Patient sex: M
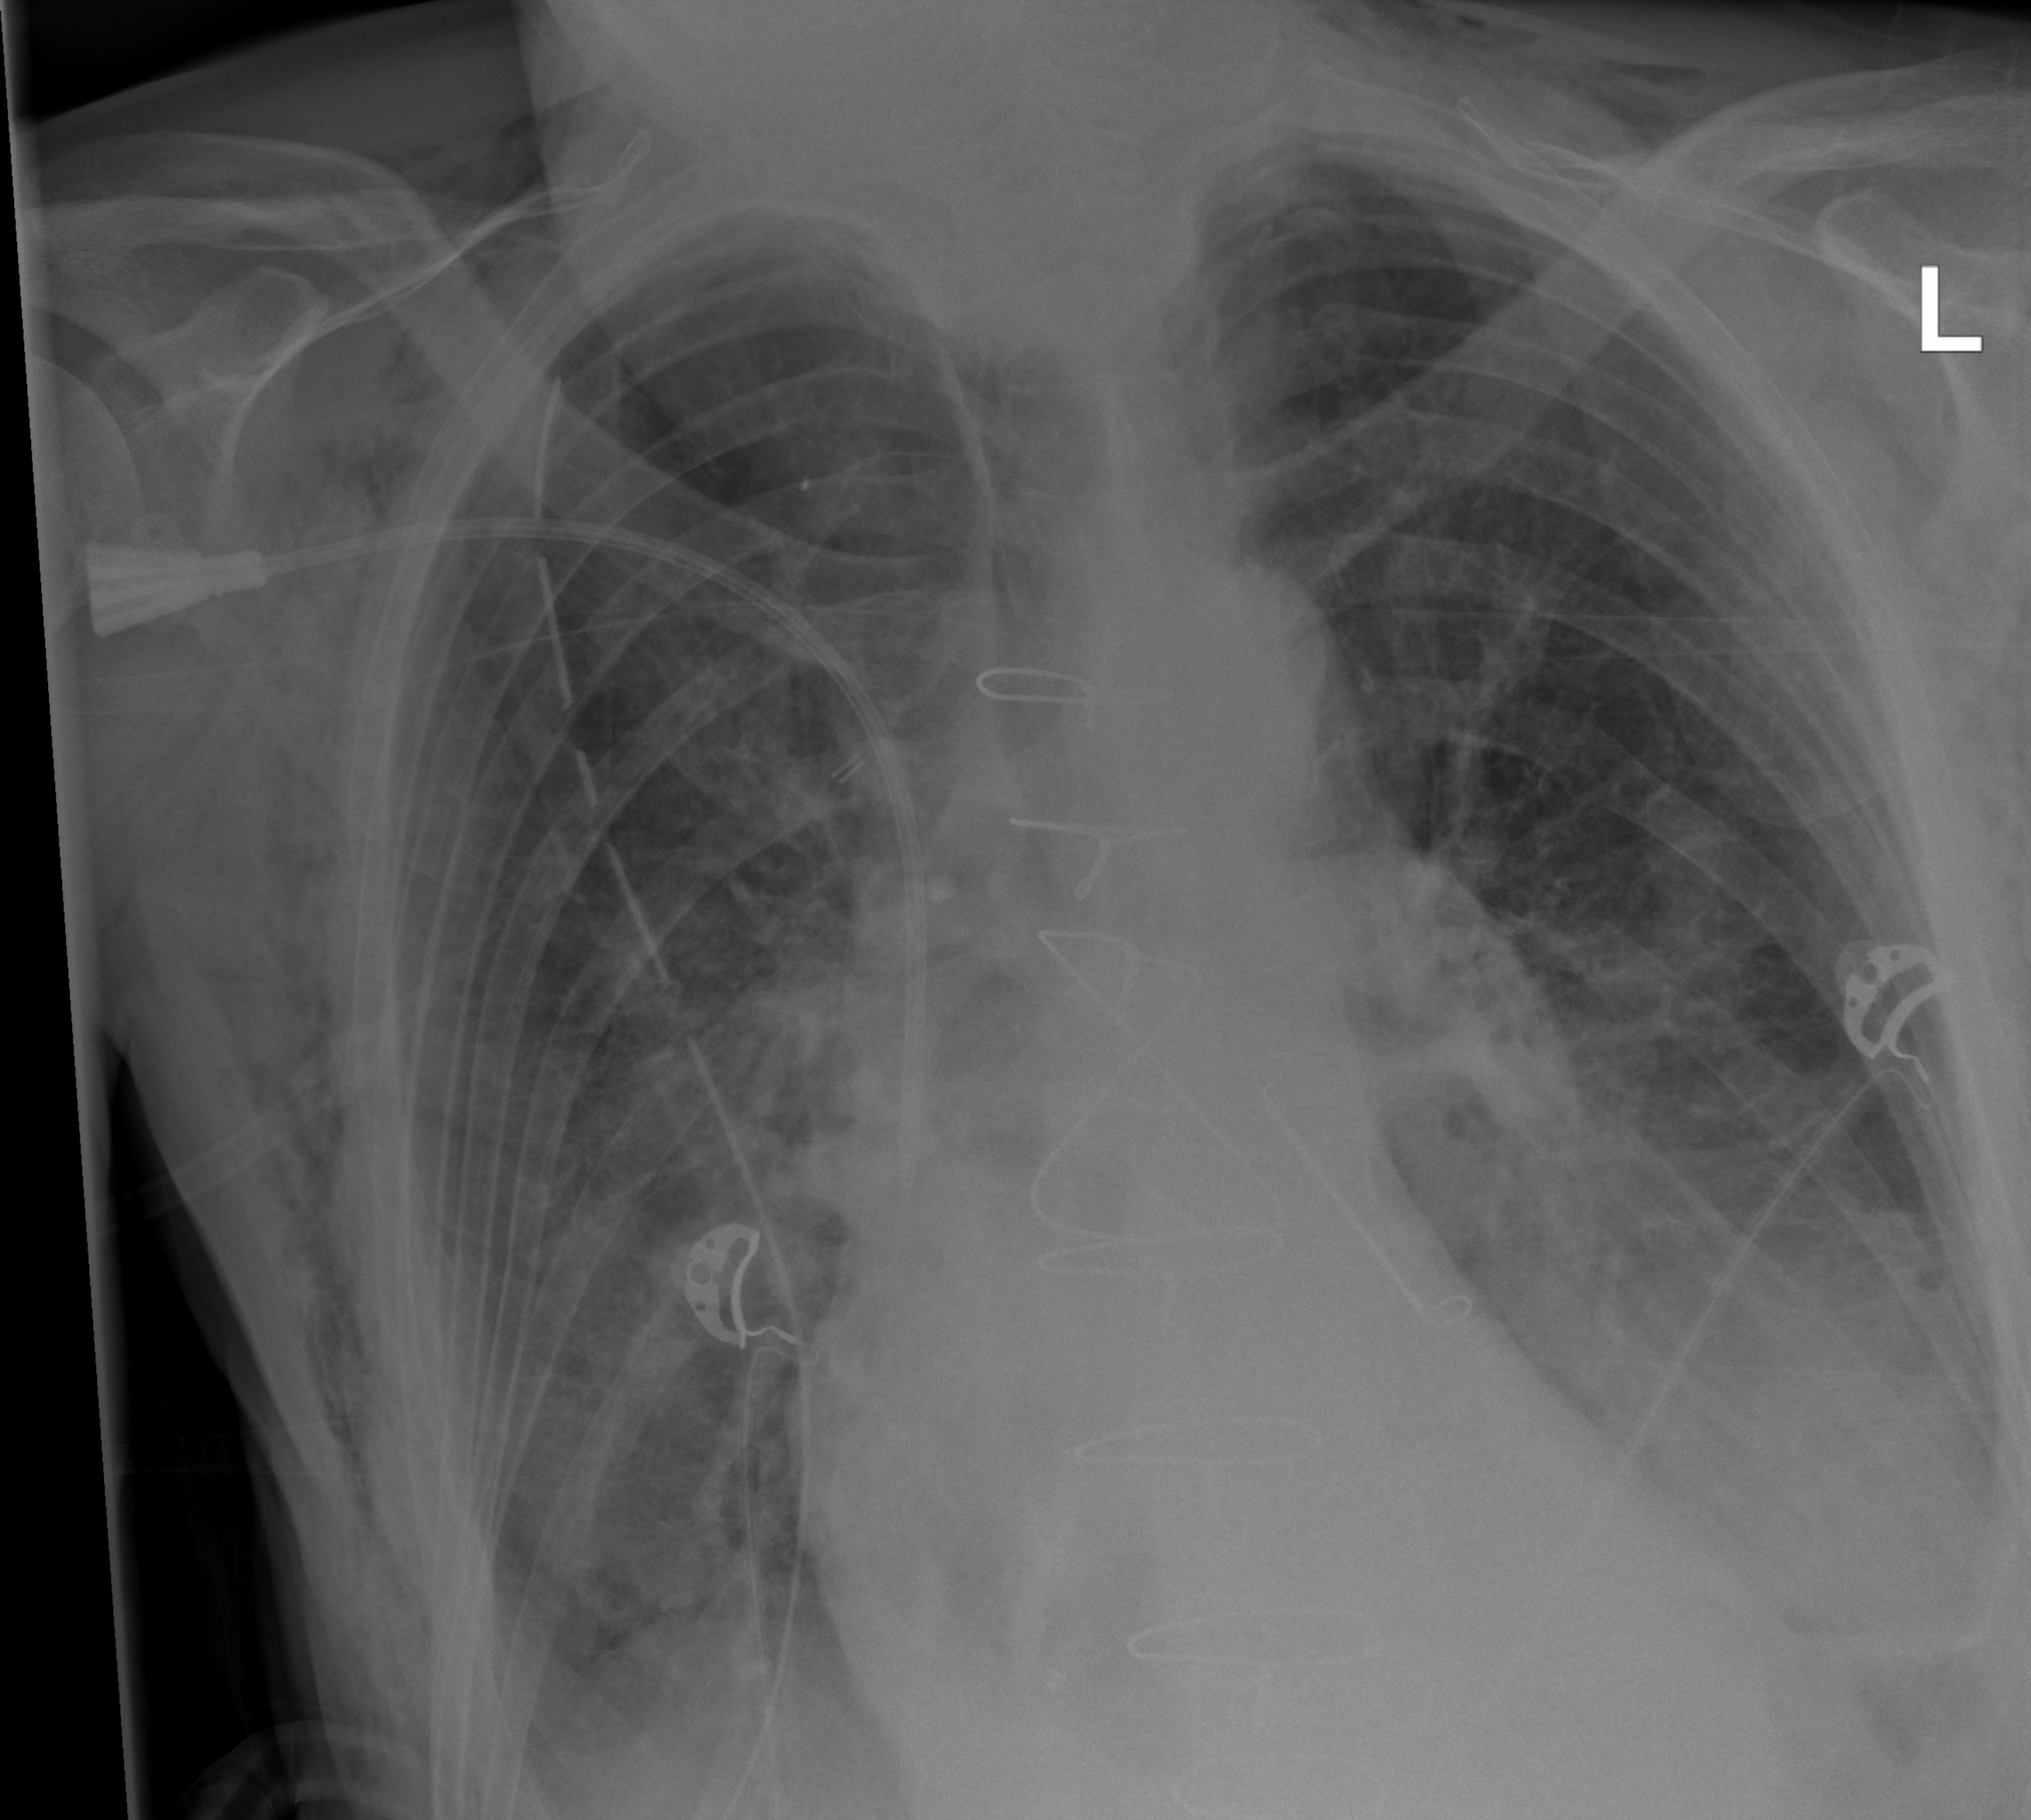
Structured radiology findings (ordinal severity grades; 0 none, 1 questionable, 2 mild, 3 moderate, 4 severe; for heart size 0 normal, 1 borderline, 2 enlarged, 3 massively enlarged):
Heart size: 0
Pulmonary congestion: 0
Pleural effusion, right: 2
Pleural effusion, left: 3
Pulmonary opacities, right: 2
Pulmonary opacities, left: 2
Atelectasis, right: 2
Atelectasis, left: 2